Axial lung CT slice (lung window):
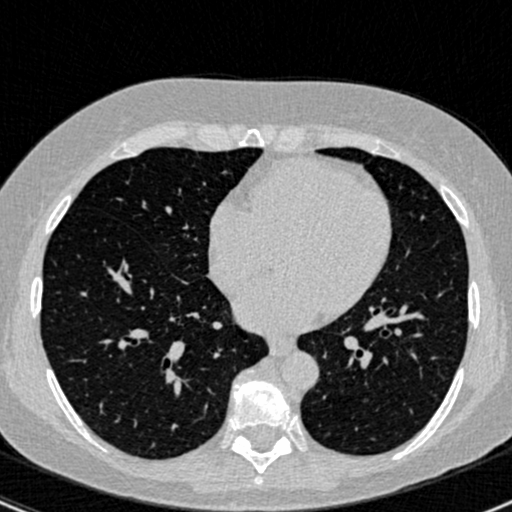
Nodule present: no